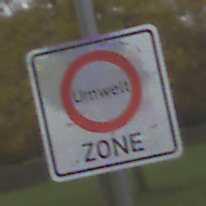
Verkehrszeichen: BeginnUmweltzone
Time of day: Midday
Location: Outdoor (Suburban)
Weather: Overcast
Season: NotSpecified
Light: Natural